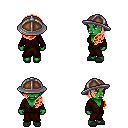
a pixel art fantasy rpg character, female body template, orc, green skin, brown robe, magenta pants, red left-swept hairstyle, chain helm, gray slippers, four views (front, back, left, right), 2x2 character sprite sheet, small pixel art, hard edges, no anti-aliasing